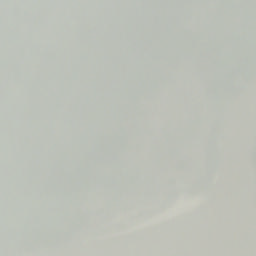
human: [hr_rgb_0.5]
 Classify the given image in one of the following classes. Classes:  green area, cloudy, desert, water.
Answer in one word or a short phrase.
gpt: cloudy